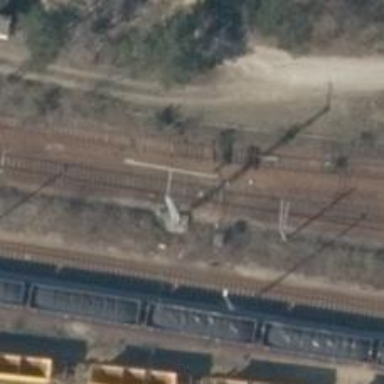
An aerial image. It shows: Railway switch.